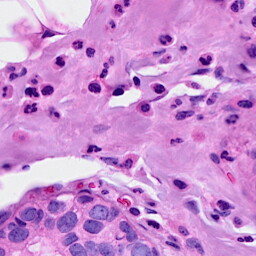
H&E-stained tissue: Breast